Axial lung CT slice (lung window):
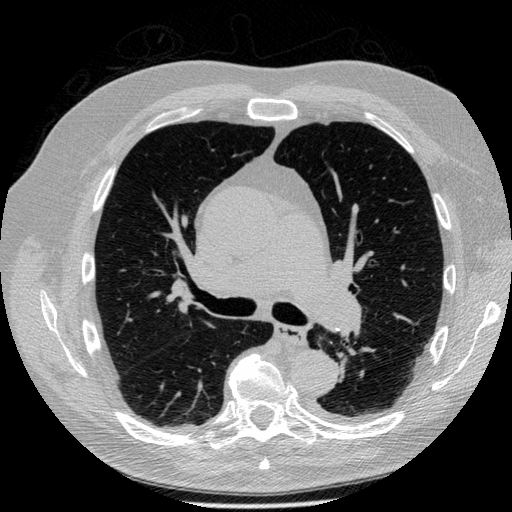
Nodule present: no